Question: How to add new folder/file actions into file menu in specific(app determined folder) as Dropbox app does on this screenshot - adds new menu group(Dropbox) and subitems(Get link, Share this folder etc). And how to react on user action selection from application? Thanks in advance.

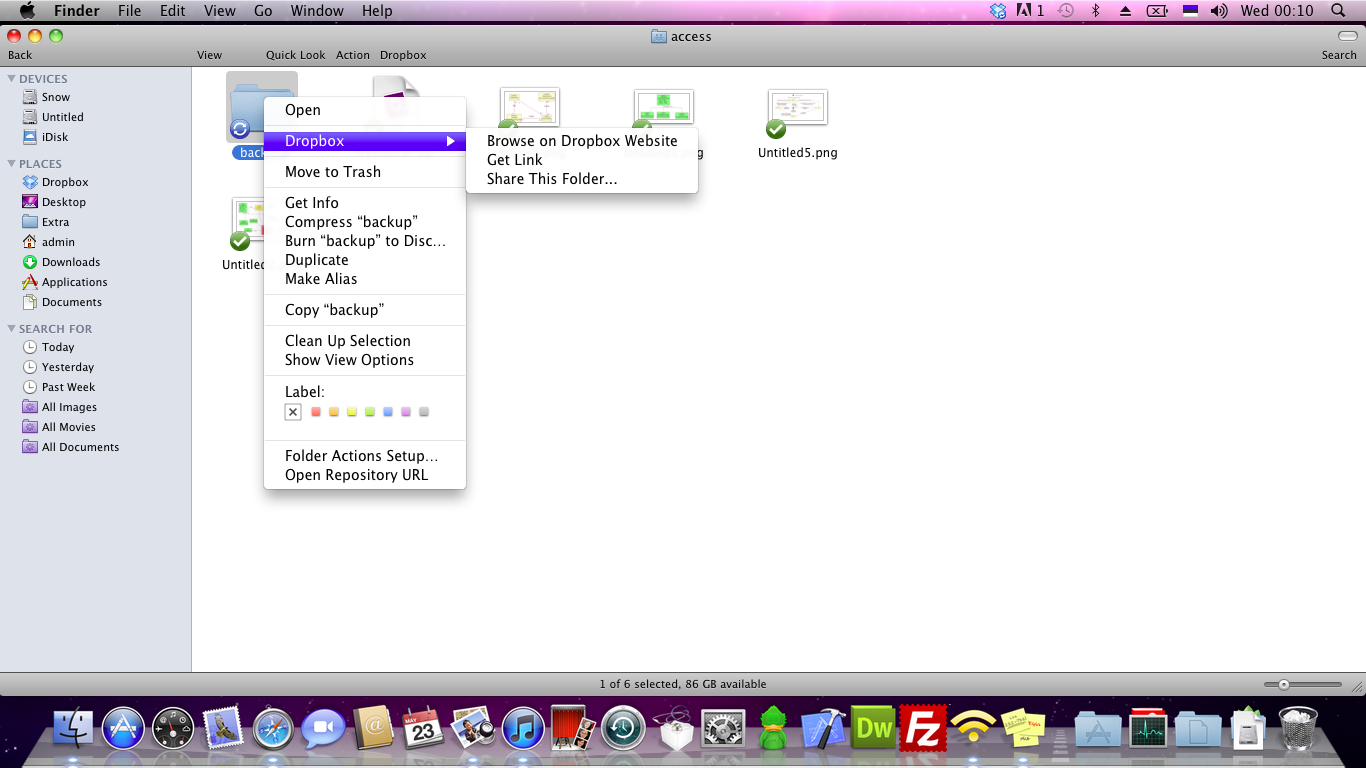
Answer: There is no public API for doing what Dropbox is doing there. They're injecting code into the Finder process which they're reverse-engineered.